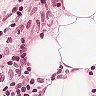
Metastatic tissue present: no